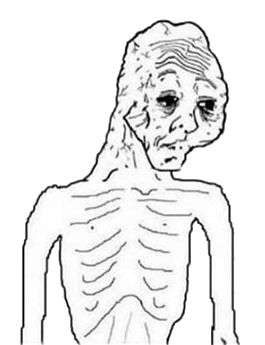
Label: 5_Yes_Honey